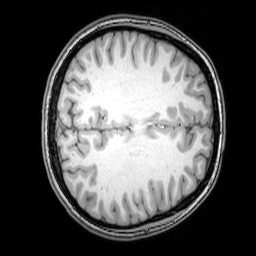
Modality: T1w
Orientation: axial
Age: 22
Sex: female
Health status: healthy
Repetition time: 0.081 s
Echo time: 0.037 s